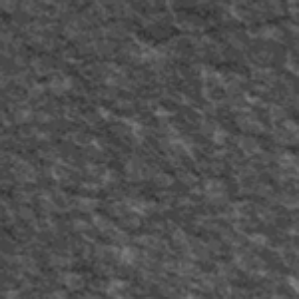
Label: frost